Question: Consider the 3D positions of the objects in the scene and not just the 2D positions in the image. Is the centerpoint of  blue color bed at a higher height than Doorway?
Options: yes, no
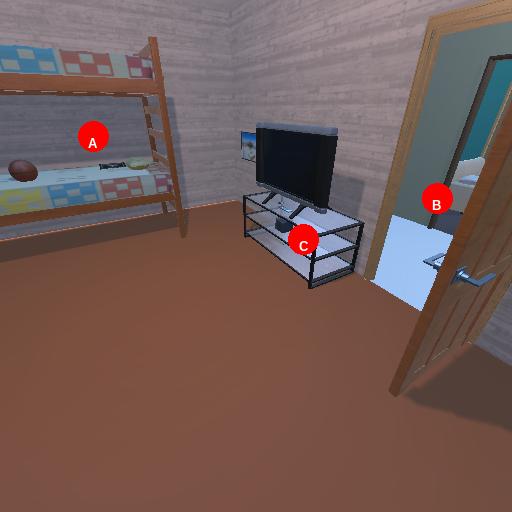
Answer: yes